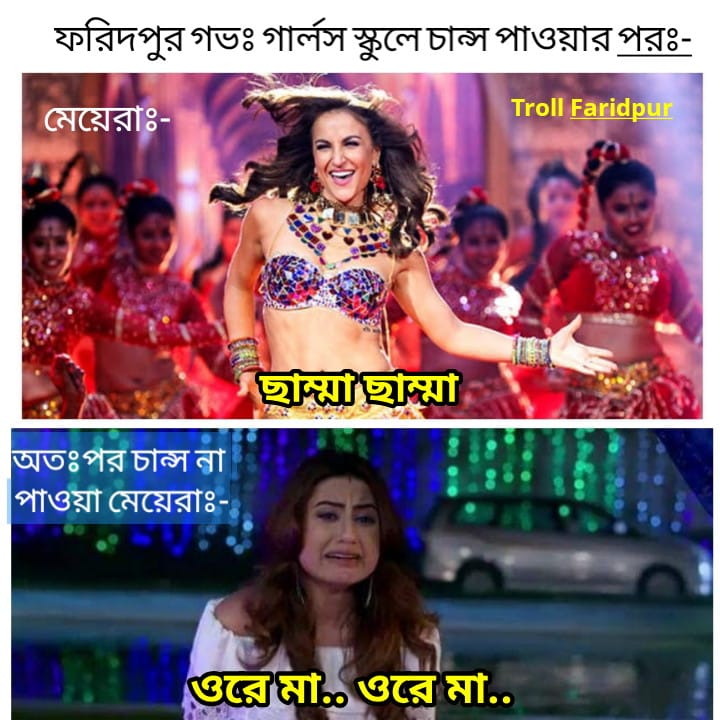
Caption: ফরিদপুর গভঃ গার্লস স্কুলে চান্স পাওয়ার পর    মেয়রাঃ-    ছাম্মা ছাম্মা    অতঃপর চান্স না পাওয়া মেয়রাঃ-    ওরে মা ...   ওরে মা ...
Label: non-hate